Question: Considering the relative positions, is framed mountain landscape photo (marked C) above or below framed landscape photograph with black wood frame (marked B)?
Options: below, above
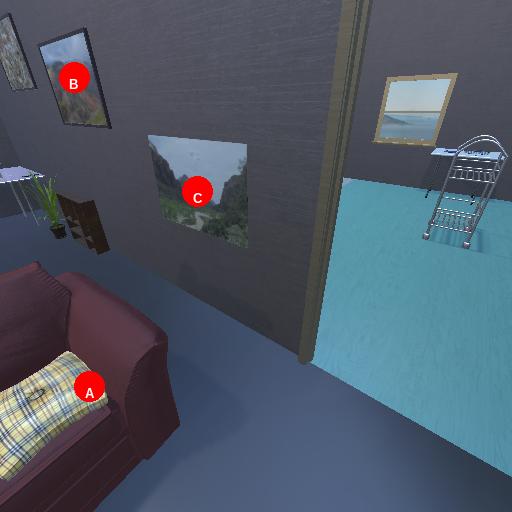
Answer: below